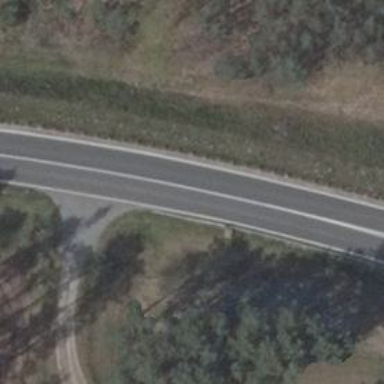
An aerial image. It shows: Asphalt road classified as primary highway.